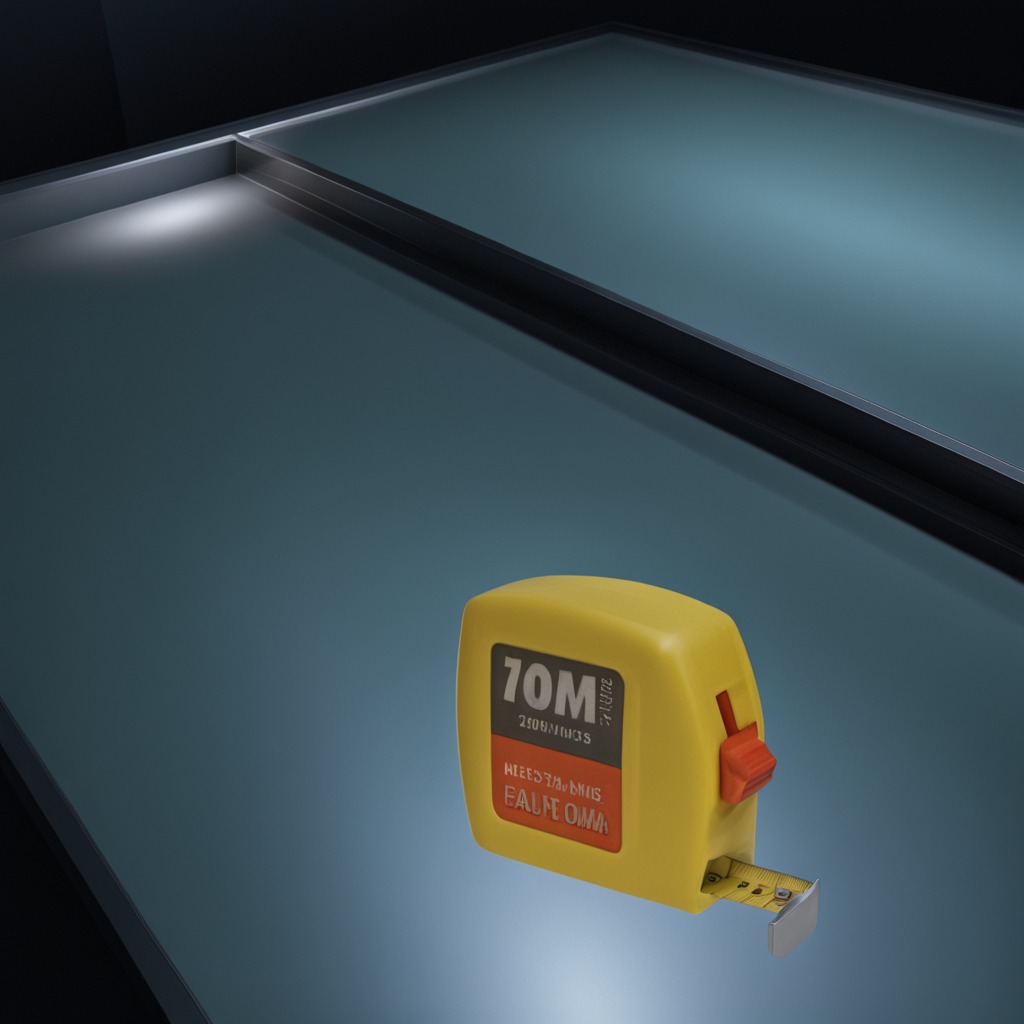
A measuring tape is lying on a clean empty table in a railway signal maintenance room.